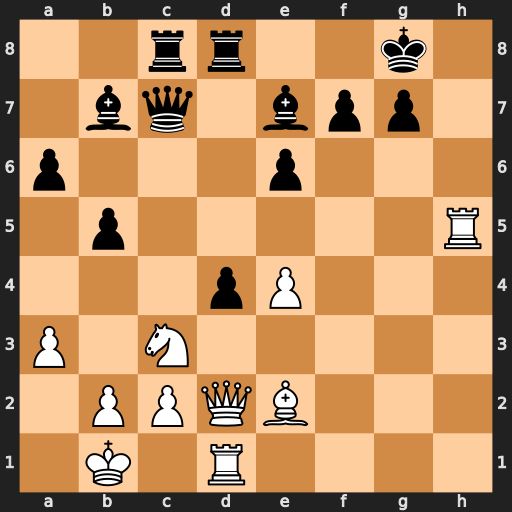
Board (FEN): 2rr2k1/1bq1bpp1/p3p3/1p5R/3pP3/P1N5/1PPQB3/1K1R4
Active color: w
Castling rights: -
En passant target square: -
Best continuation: Rdh1 f5 Rh8+ Kf7 Bh5+ Kf6 e5+ Kxe5 Re1+ Kd6 Qxd4+